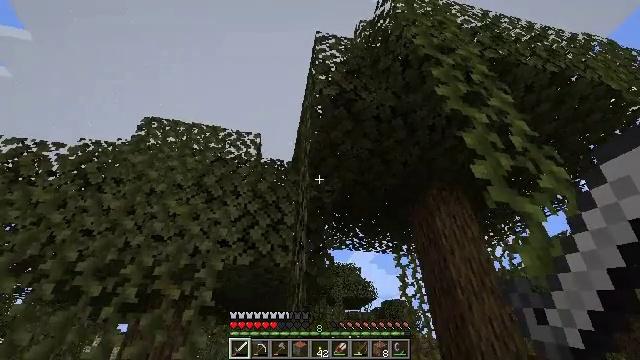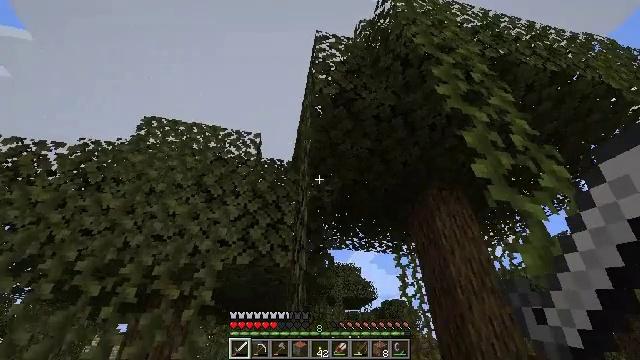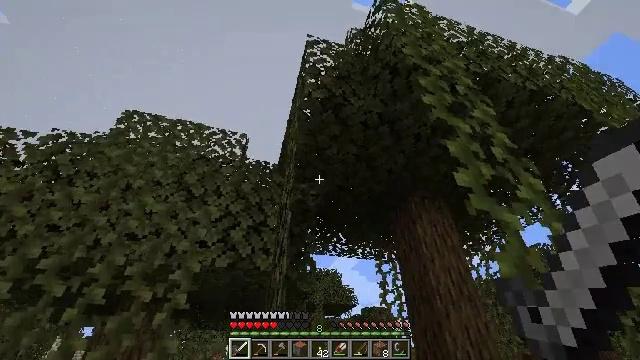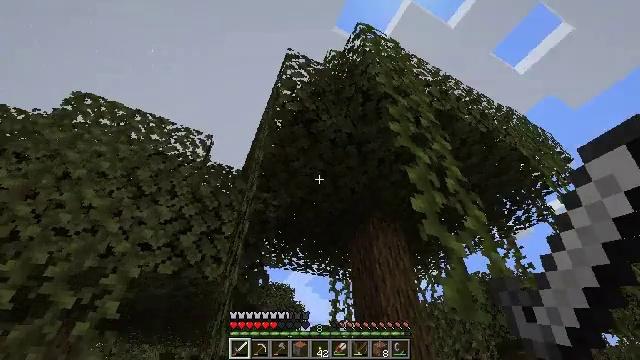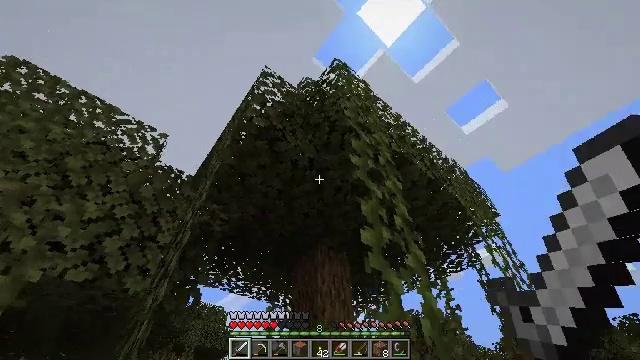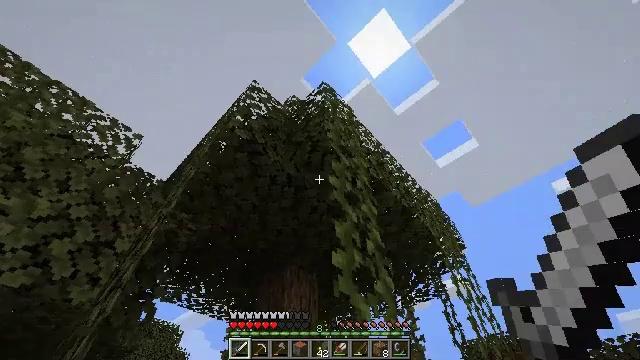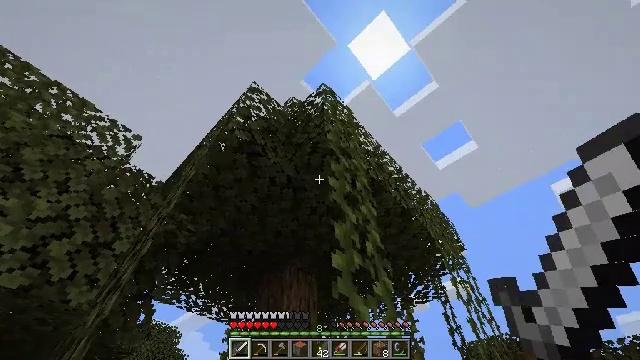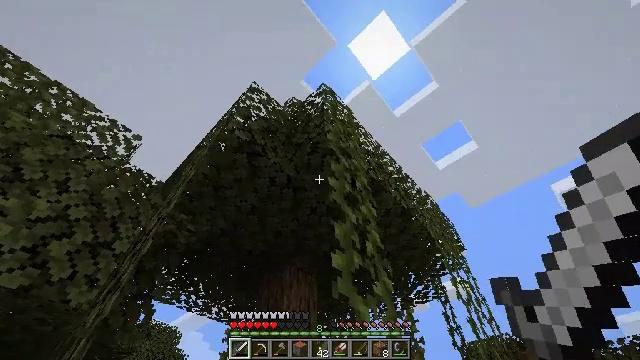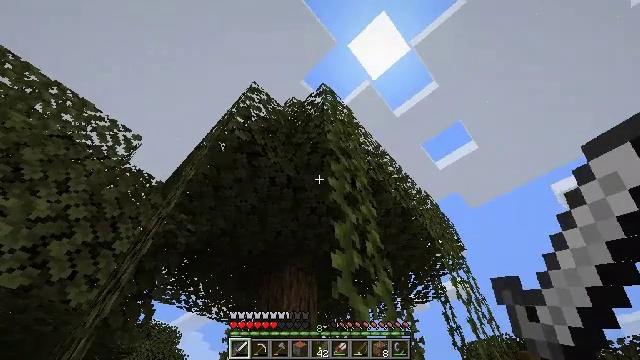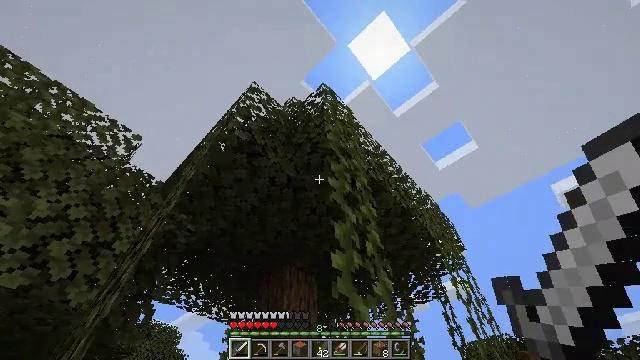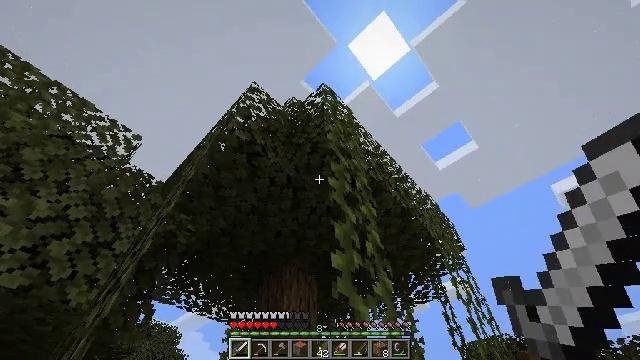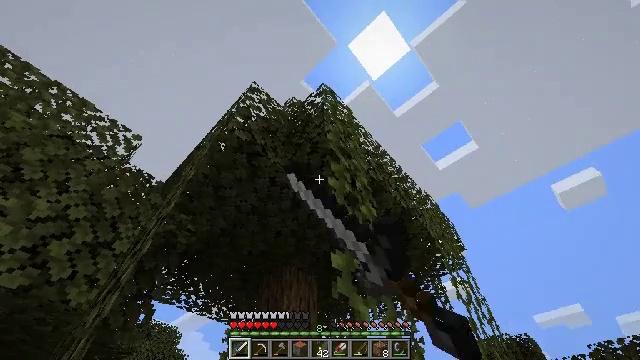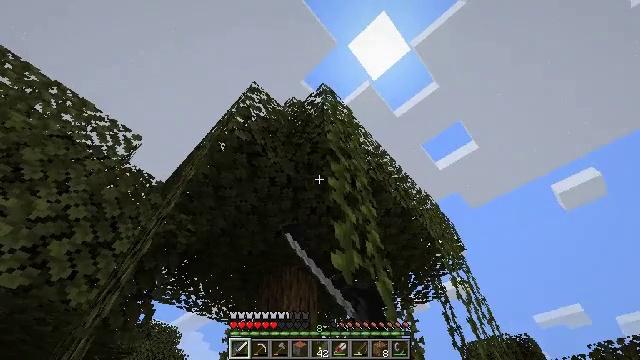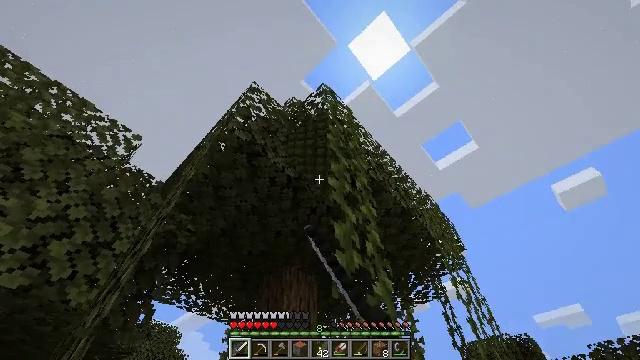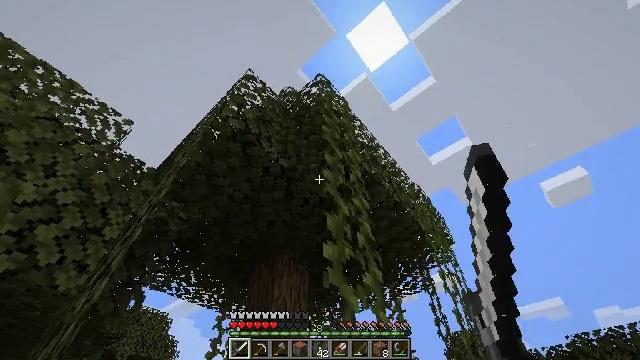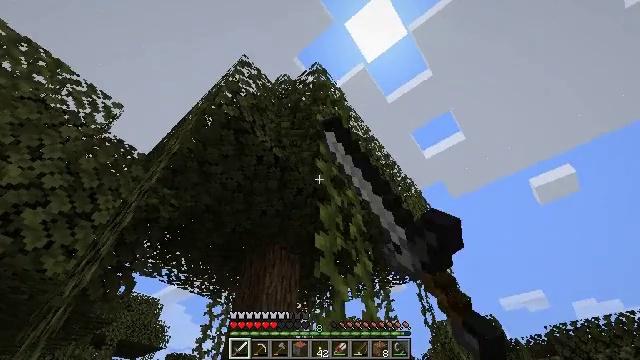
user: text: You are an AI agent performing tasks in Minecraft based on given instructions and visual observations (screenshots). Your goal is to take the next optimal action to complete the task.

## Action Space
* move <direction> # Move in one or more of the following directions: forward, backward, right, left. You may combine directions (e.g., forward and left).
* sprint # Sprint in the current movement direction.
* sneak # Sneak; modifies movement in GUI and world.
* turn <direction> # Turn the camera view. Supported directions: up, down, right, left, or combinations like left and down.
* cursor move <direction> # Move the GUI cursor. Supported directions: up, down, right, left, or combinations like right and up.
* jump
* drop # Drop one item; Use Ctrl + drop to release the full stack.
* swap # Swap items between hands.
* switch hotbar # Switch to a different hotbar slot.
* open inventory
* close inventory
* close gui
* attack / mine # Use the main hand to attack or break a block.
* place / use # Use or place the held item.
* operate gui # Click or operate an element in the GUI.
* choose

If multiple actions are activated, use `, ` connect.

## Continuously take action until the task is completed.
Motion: motion action
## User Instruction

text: Gather oak leaves by attacking.
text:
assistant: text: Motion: no_op
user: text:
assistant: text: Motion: turn right and up
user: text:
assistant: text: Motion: turn right and up
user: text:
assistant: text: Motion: turn right and up
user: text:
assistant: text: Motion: turn right and up
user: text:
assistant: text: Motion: no_op
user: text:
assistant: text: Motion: no_op
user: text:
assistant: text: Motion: no_op
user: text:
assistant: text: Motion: no_op
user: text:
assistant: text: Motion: attack / mine
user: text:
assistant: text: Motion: attack / mine
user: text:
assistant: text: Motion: attack / mine
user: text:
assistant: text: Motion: attack / mine
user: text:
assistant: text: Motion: turn right and down, attack / mine
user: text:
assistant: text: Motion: turn right and down, attack / mine
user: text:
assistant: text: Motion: turn right, attack / mine
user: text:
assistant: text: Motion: attack / mine
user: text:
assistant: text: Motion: attack / mine